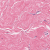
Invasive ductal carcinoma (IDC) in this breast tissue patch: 0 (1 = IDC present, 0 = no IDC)